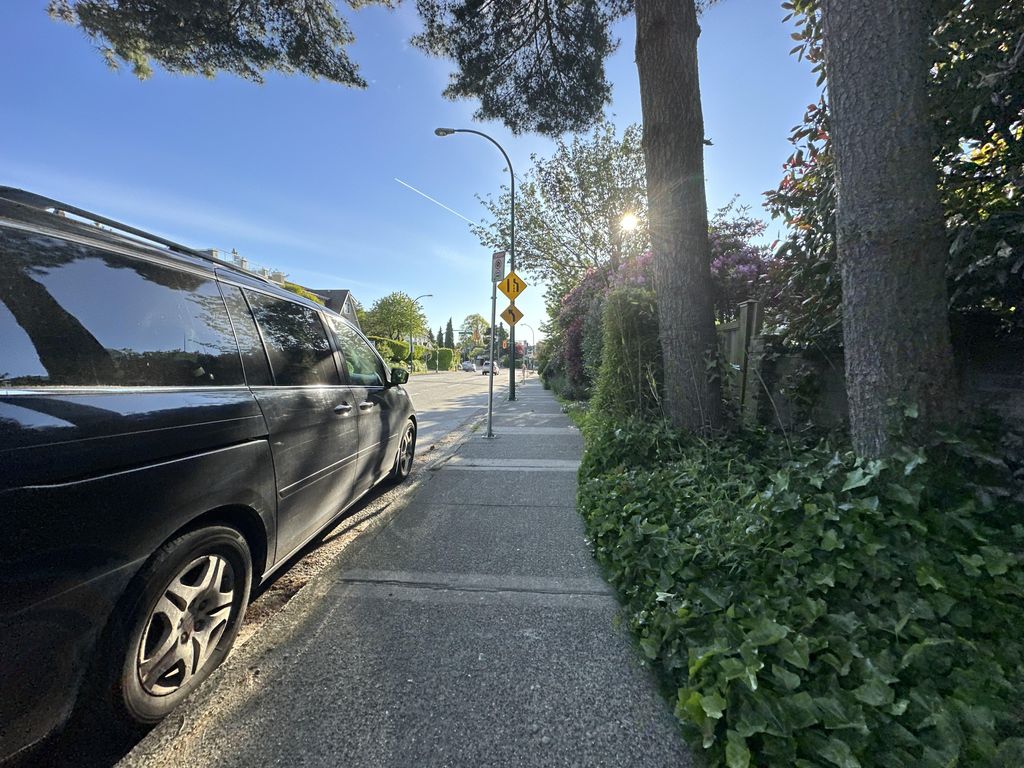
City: vancouver